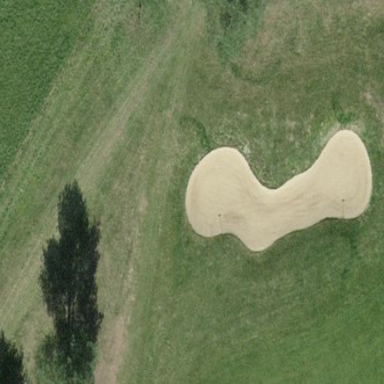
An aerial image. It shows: Golf bunker filled with natural sand.